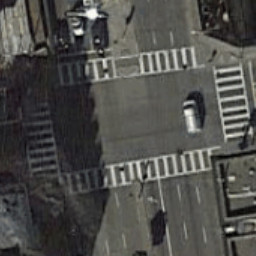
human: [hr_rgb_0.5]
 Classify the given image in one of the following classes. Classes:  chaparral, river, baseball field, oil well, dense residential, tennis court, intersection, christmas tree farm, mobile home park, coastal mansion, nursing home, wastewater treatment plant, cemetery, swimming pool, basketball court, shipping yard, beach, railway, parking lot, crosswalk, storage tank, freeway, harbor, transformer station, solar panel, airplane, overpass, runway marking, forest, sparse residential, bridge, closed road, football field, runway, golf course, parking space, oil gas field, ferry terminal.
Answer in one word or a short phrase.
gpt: crosswalk